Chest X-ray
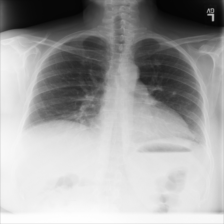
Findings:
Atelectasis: negative
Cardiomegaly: negative
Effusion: negative
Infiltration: negative
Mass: negative
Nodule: negative
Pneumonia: negative
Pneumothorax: negative
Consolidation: negative
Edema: negative
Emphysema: negative
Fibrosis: negative
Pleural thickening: negative
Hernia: negative